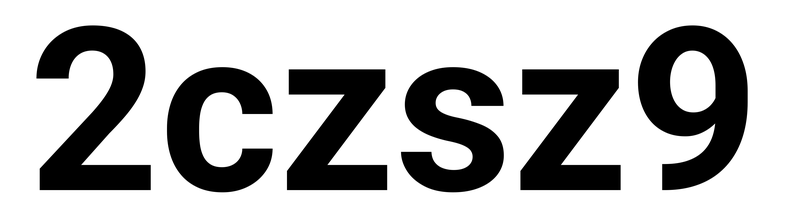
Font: Roboto_Bold